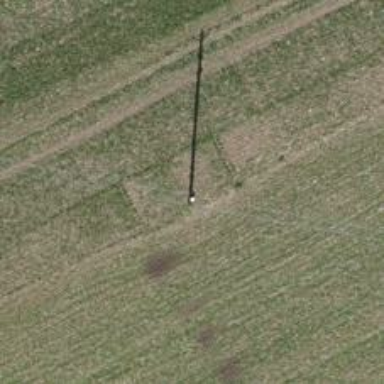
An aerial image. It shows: Power pole.